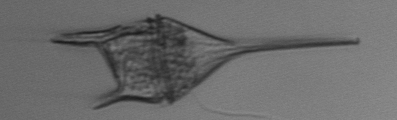
Label: Tripos_lineatus